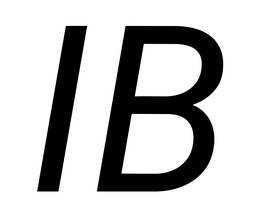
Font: Roboto-Italic_Italic